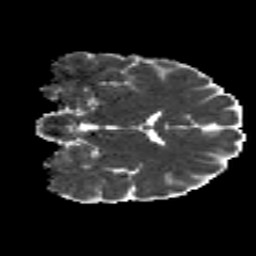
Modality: MD
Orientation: coronal
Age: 20
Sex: male
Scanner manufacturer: siemens
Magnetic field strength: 3 T
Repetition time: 8.8 s
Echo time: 0.085 s